Question: I've specifically avoided using the CLR/managed project and yet it still asks me for a target framework.

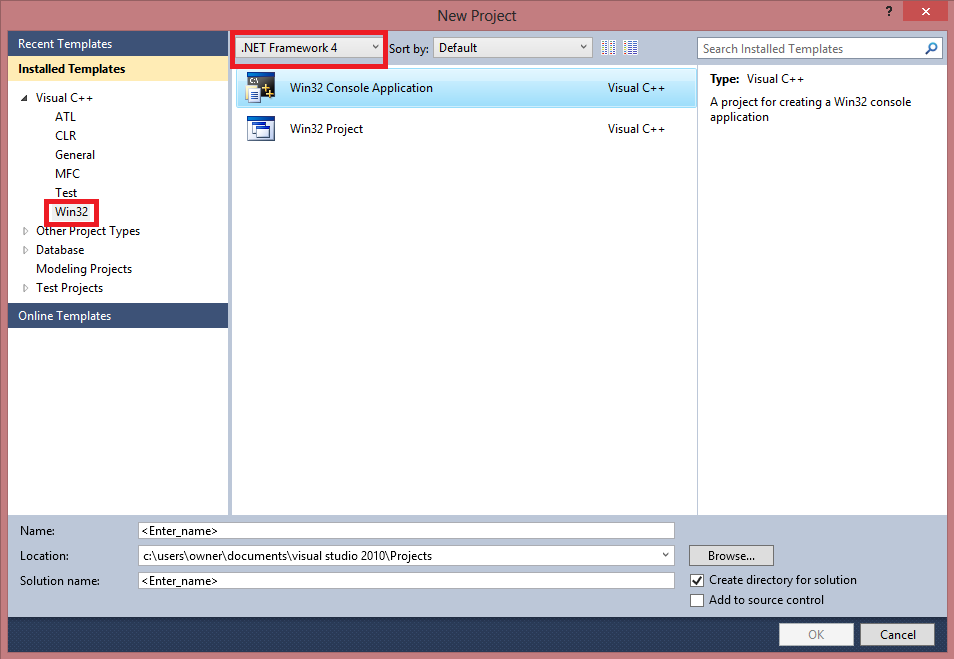
Answer: I just created a project like this in VS 2012 and the same thing was asked for. and there is no dependency on the .net Framework as far as I can see in the created solution.
Looks like a UI issue but only.